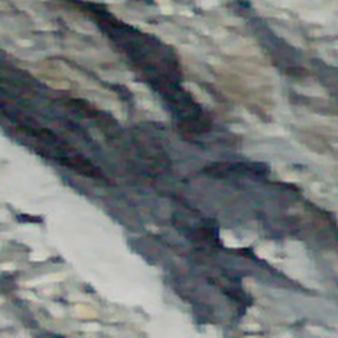
Label: other